Question: I have a data.csv file contain 1 column call data trend in json type, each row of it is:
'''
1. [{"period":"11/2020", "UNTPRICE": 49940000,"DIST_UNTPRICE": 30789500},
{"period":"12/2020", "UNTPRICE": 48710000,"DIST_UNTPRICE": 30719773}]
2. [{"period":"12/2020", "UNTPRICE": 28540000,"DIST_UNTPRICE": 27428824}]
3. [{"period":"12/2020", "UNTPRICE": 27428824,"DIST_UNTPRICE": 28540000}]
'''
The question here is how to covert this column to a array like this in python
'''
|UNTPRICE(11/2020)|DIST_UNTPRICE(11/2020)|UNTPRICE(12/2020)|DIST_UNTPRICE(12/2020)|
|-----------------|----------------------|-----------------|----------------------|
| <PHONE> | 30789500 | 48710000 | 30719773 |
| NULL | NULL |28540000 |27428824 |
| NULL | NULL |27428824 |28540000 |
'''
sample raw image of csv file

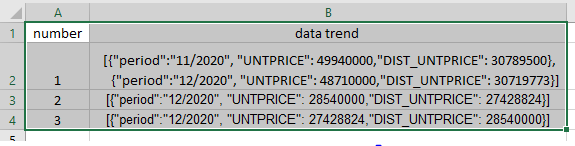
Answer: first of all, write a function to convert a row from the csv file to a row in the data frame:
'''
import json
def csv_row_to_df_row(csv_row):
csv_row = json.loads(csv_row)
df_row = {}
for entry in csv_row:
period = entry['period']
for k, v in entry.items():
if k != 'period':
df_row[f'{k}({period})'] = int(v)
return df_row
'''
then you can iterate all the lines in the file and add the rows to you data frame.
'''
import pandas as pd
df = pd.DataFrame()
with open('yourfile.csv') as f:
for csv_row in f:
df_row = csv_row_to_df_row(csv_row)
df = df.append(df_row, ignore_index=True)
'''
to get the same order of columns as in the desired output:
'''
df = df[['UNTPRICE(11/2020)', 'DIST_UNTPRICE(11/2020)', 'UNTPRICE(12/2020)', 'DIST_UNTPRICE(12/2020)']]
'''